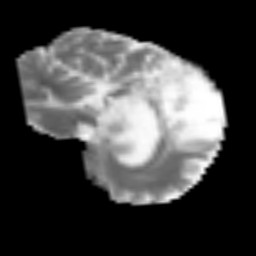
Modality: MD
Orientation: sagittal
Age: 49
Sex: male
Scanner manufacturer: siemens
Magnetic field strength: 3 T
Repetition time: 3.2 s
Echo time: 0.081 s